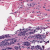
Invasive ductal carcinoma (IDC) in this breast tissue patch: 0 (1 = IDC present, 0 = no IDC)